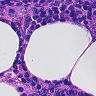
Metastatic tissue present: no